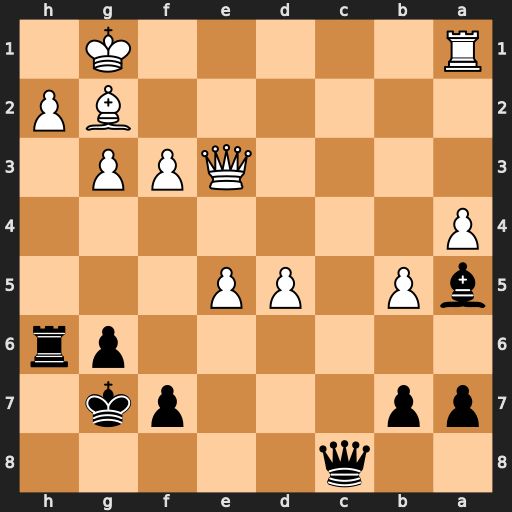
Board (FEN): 2q5/pp3pk1/6pr/bP1PP3/P7/4QPP1/6BP/R5K1
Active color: b
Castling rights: -
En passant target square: -
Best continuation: Bb6 Qxb6 axb6